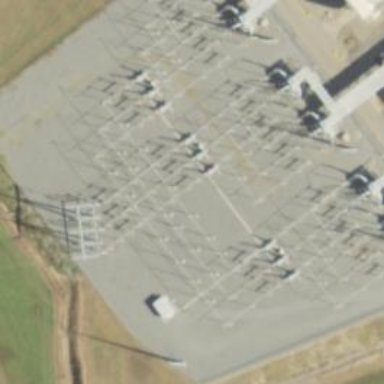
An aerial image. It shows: Switch used for power control.